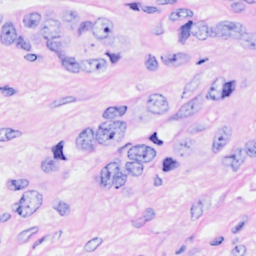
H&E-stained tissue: Breast